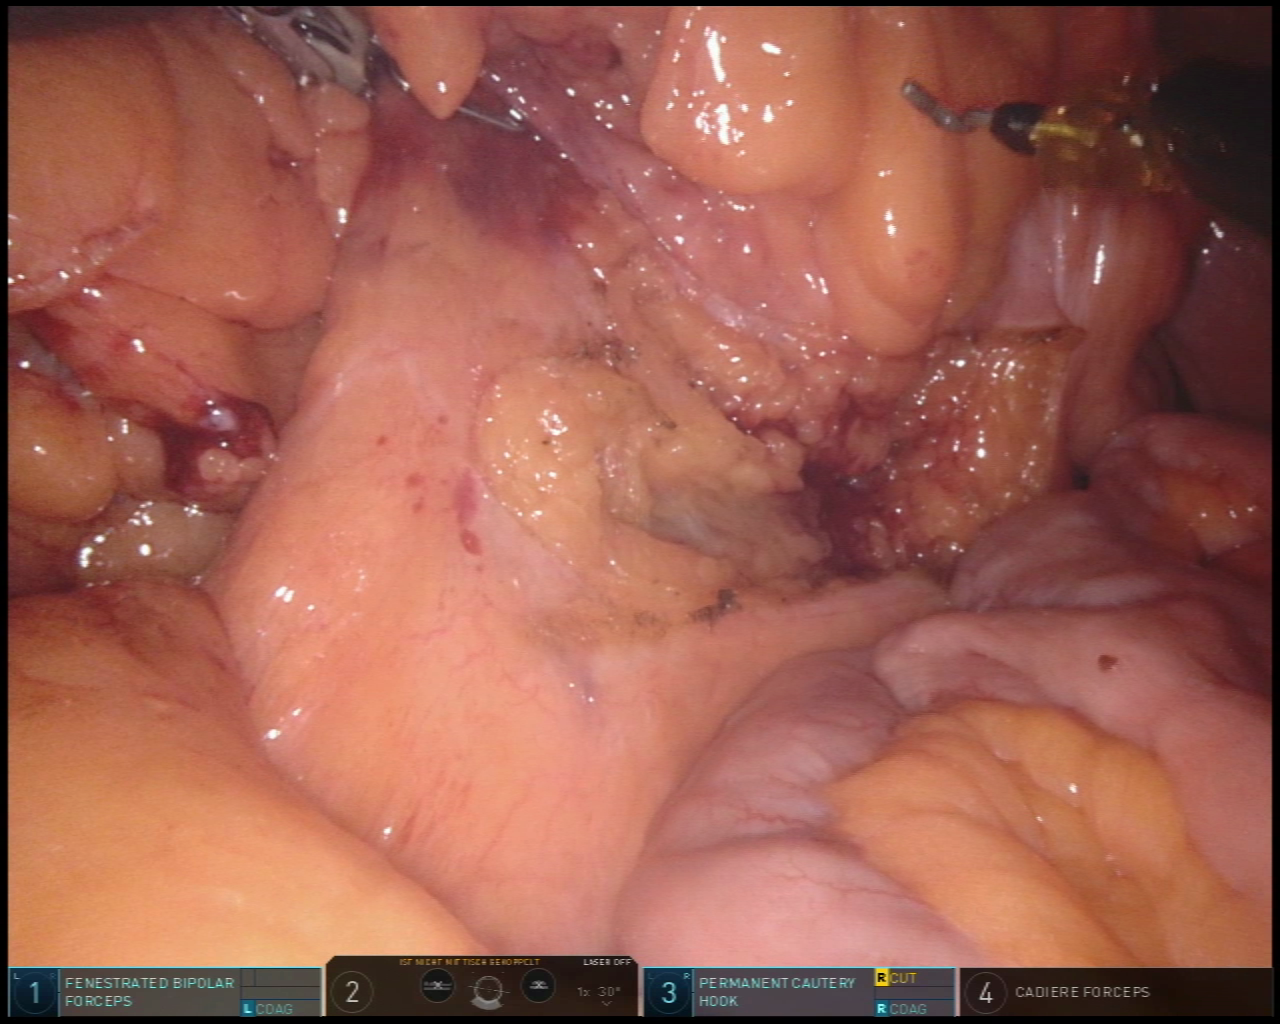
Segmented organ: small_intestine
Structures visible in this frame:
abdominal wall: yes
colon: no
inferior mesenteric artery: no
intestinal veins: no
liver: no
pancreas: no
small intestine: yes
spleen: no
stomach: no
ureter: no
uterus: no
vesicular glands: no